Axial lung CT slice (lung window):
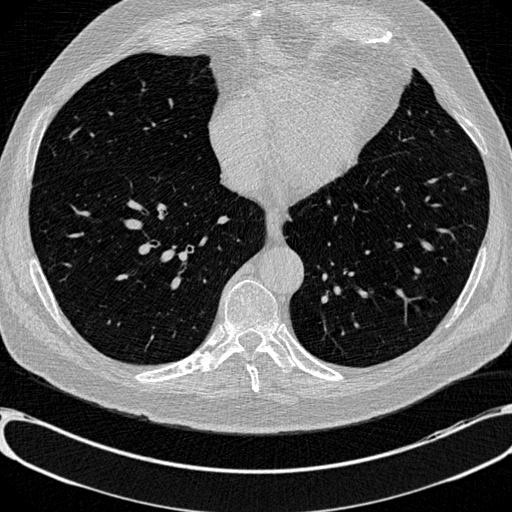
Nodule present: yes
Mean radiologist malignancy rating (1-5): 2